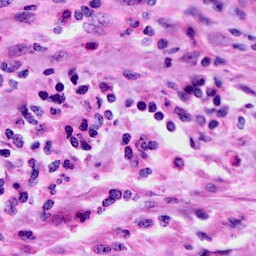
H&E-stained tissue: Cervix